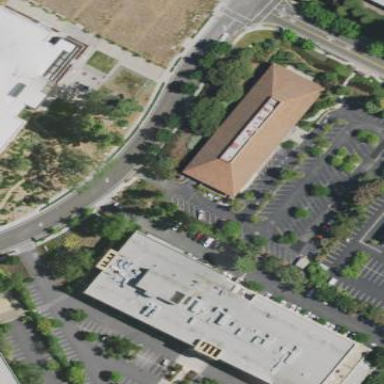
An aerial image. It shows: Building designated for parking.